Chest X-ray:
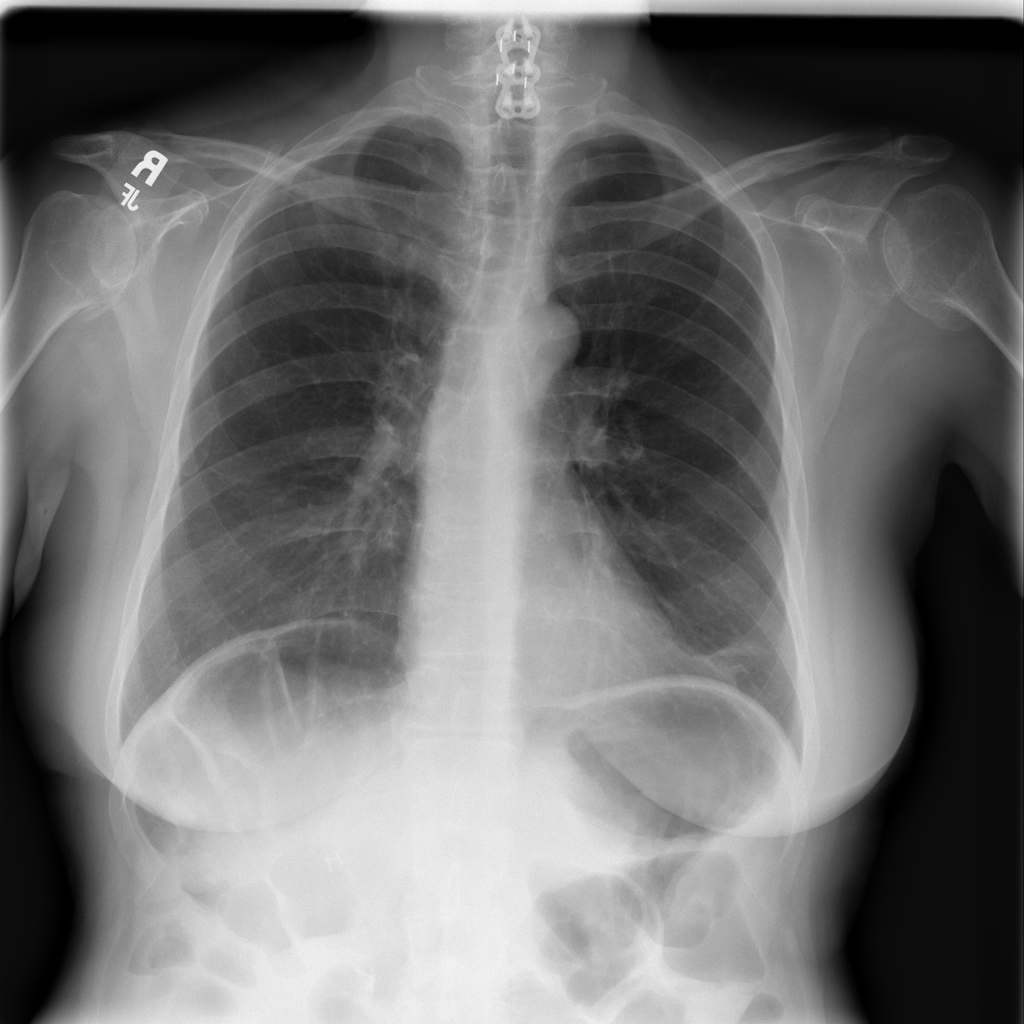
Findings: Atelectasis
No abnormal finding: no